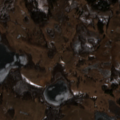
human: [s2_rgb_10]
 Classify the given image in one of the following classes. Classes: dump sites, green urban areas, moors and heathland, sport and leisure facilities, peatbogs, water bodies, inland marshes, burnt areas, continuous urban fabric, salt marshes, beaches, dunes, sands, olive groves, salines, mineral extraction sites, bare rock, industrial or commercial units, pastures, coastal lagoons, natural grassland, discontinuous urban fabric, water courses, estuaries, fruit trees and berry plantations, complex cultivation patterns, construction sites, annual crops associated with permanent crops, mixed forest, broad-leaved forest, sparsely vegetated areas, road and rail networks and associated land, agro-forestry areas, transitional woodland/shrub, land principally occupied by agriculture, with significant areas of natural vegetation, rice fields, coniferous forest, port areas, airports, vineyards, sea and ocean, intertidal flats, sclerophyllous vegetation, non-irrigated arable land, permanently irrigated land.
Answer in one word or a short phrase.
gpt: non-irrigated arable land, land principally occupied by agriculture, with significant areas of natural vegetation, broad-leaved forest, mixed forest, water bodies